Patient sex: M
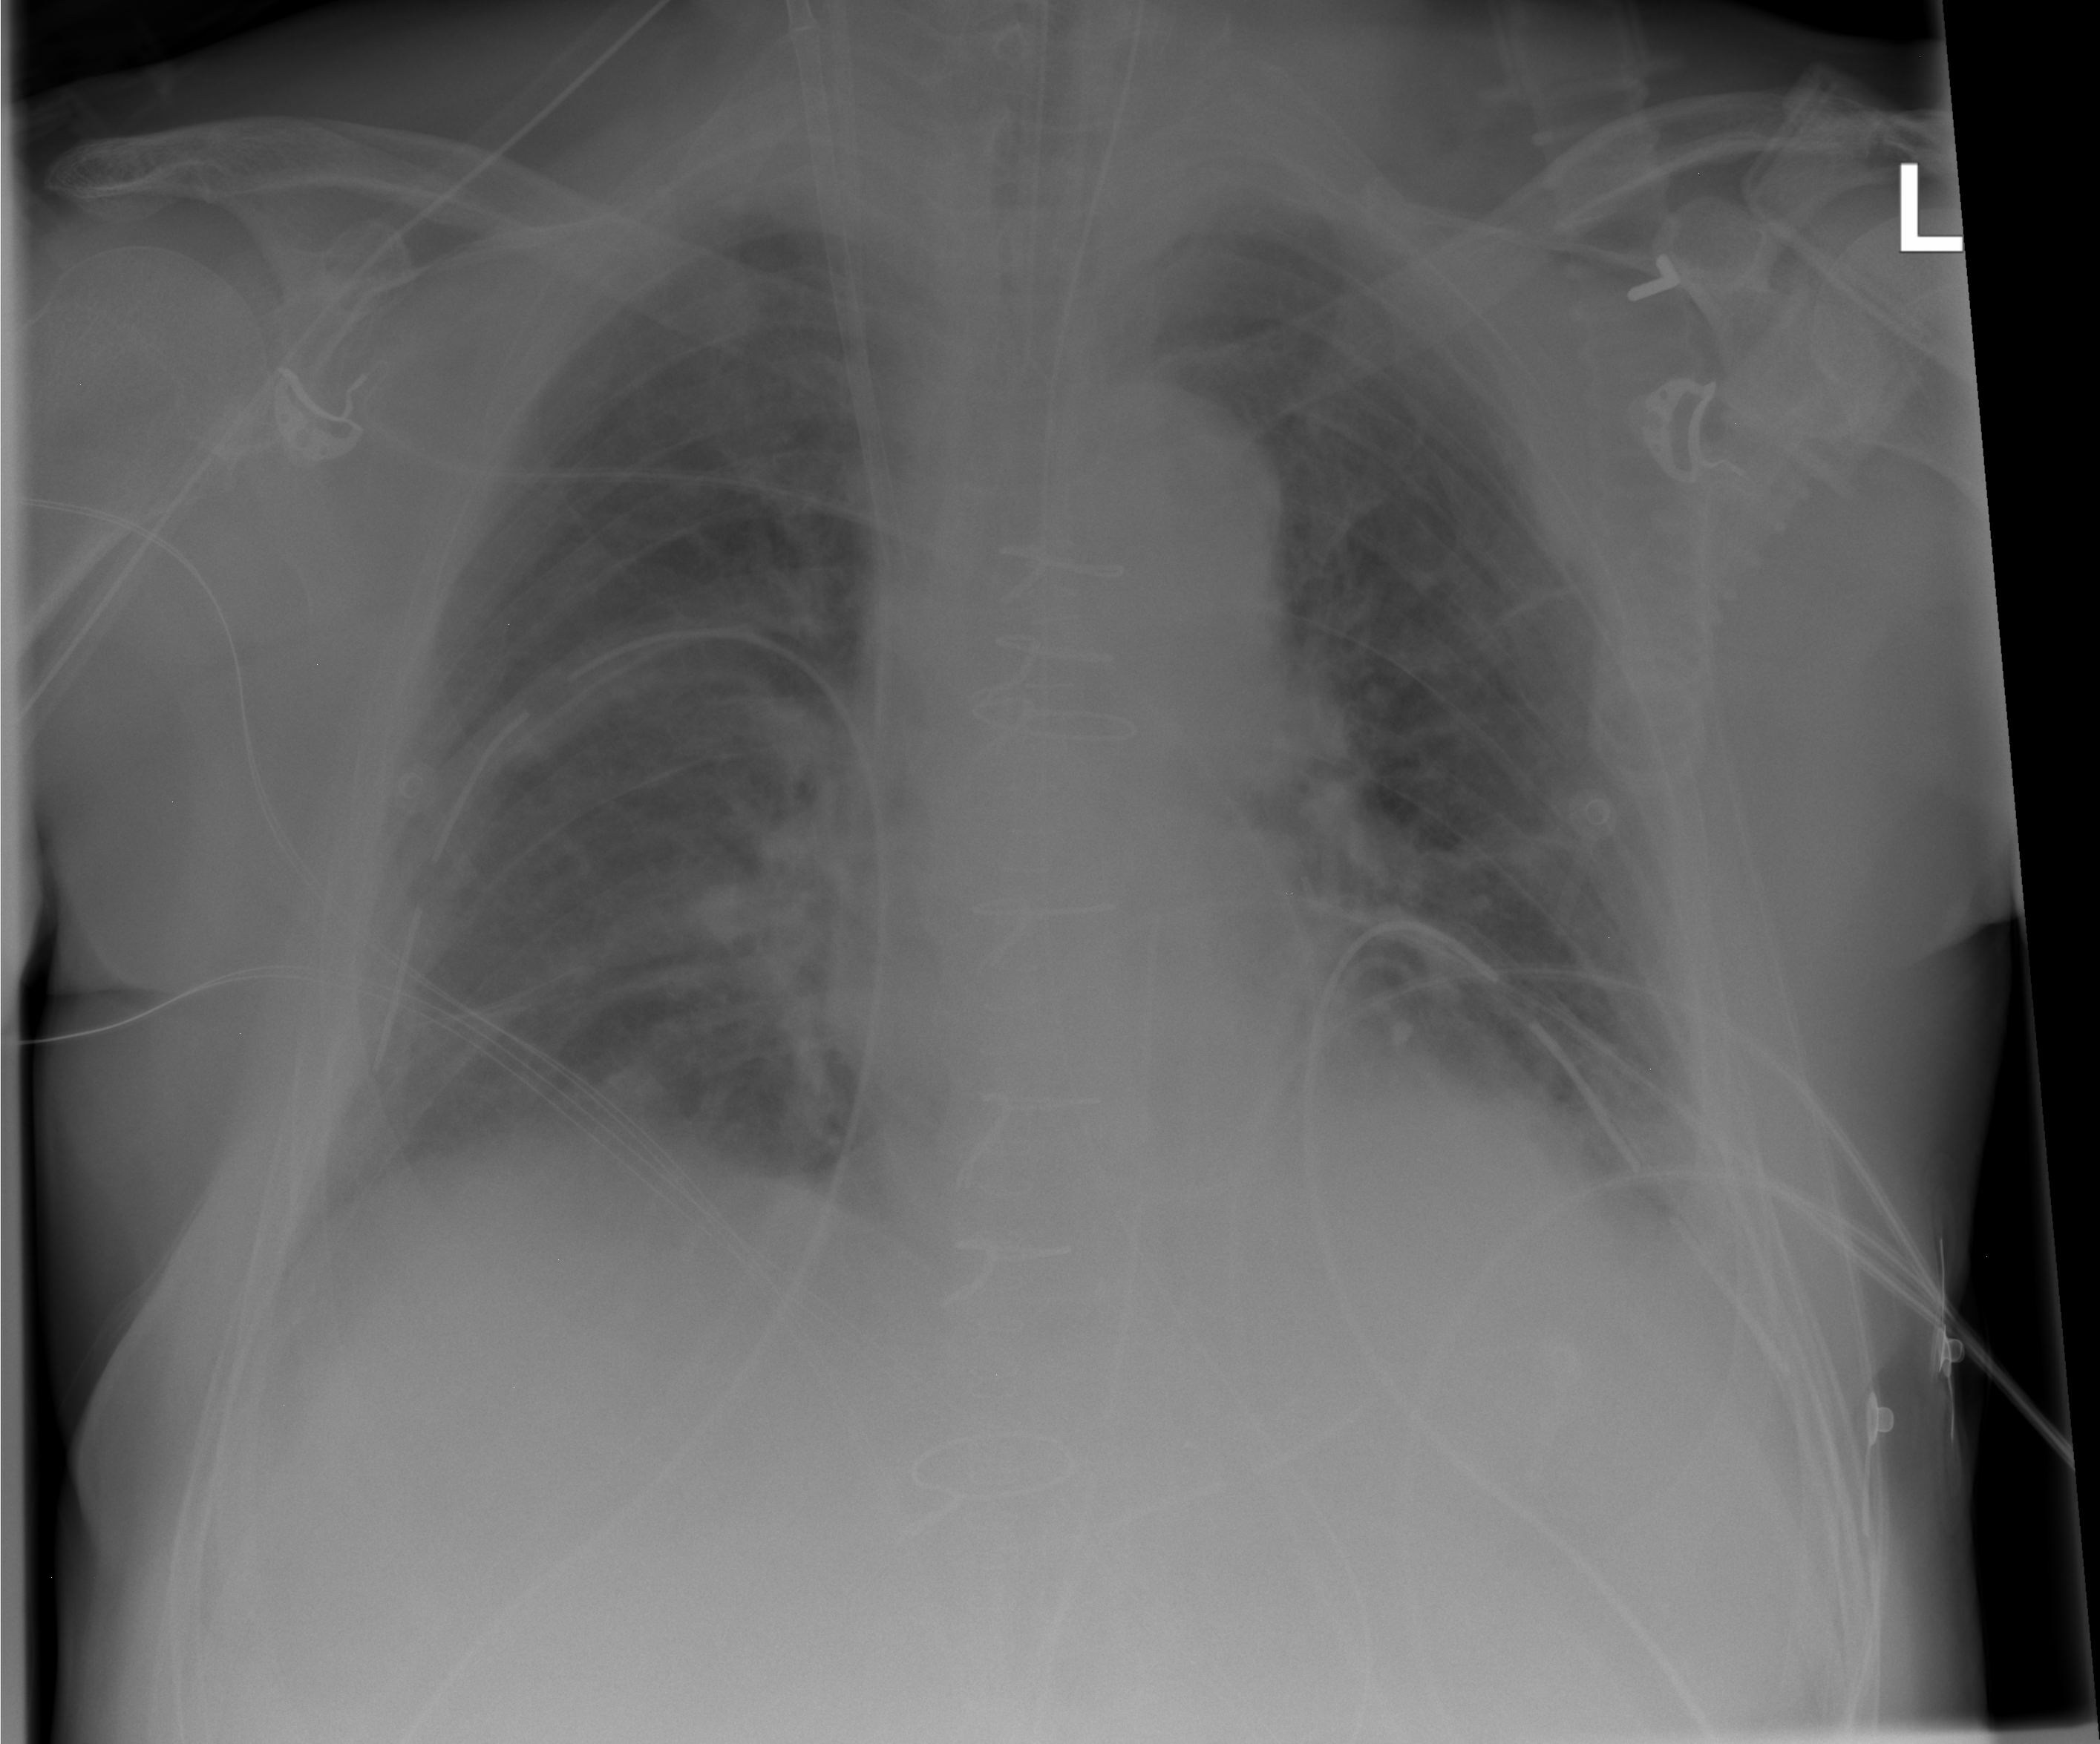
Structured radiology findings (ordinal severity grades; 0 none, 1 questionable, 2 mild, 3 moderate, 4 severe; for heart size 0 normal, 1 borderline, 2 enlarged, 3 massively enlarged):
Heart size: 0
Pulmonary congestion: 2
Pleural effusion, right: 0
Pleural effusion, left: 2
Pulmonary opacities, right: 0
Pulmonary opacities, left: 0
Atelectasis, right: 2
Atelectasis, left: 2